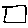
Label: square